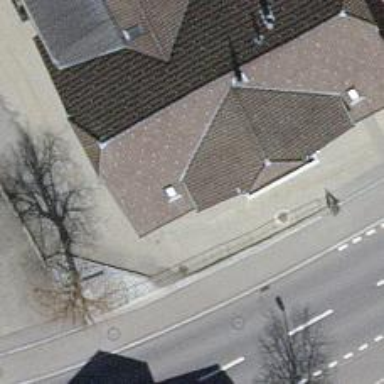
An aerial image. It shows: Café.